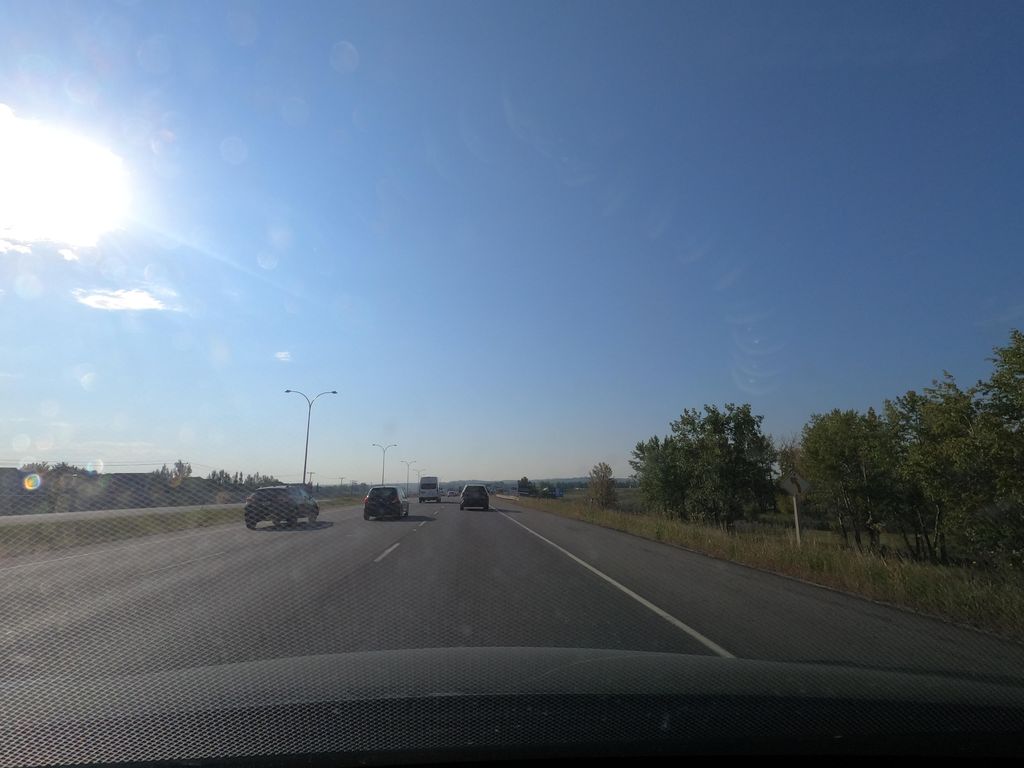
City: calgary